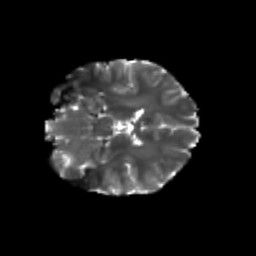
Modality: T2w
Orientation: coronal
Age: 19
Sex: male
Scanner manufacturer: siemens
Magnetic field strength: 3 T
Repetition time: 3.5 s
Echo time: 0.104 s